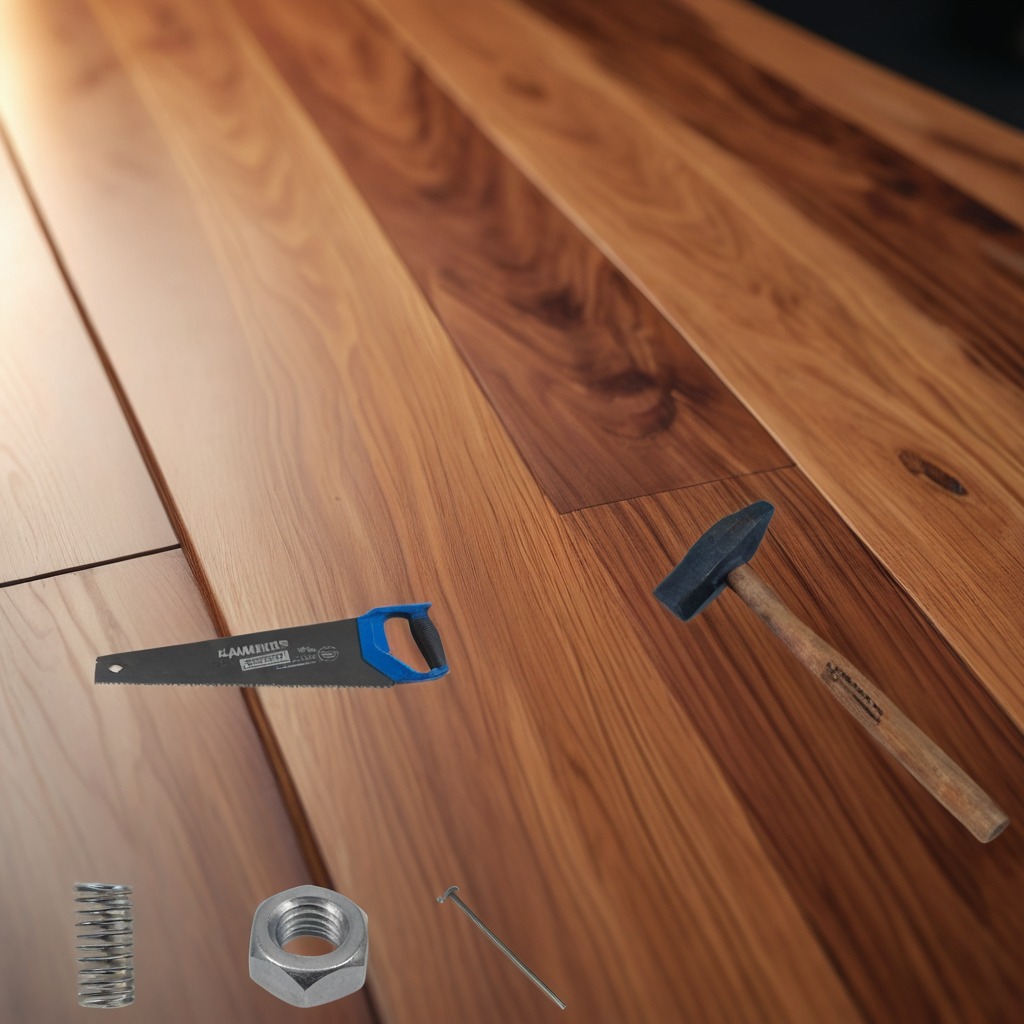
A hammer, an iron nail, a coiled metal spring, a handheld metal saw, and a metal nut are lying on the wooden table.